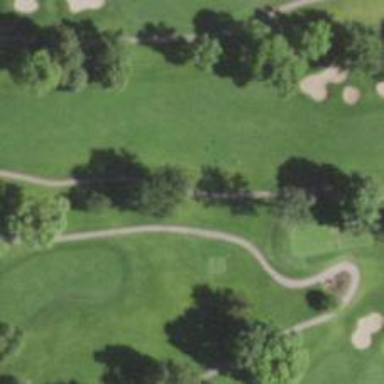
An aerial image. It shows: Path for both road and golf.